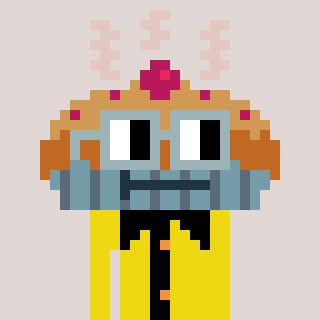
a pixel art character with square dark gray glasses, a pie-shaped head and a yellow-colored body on a warm background